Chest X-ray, PA view. Patient: 37 years old, sex M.
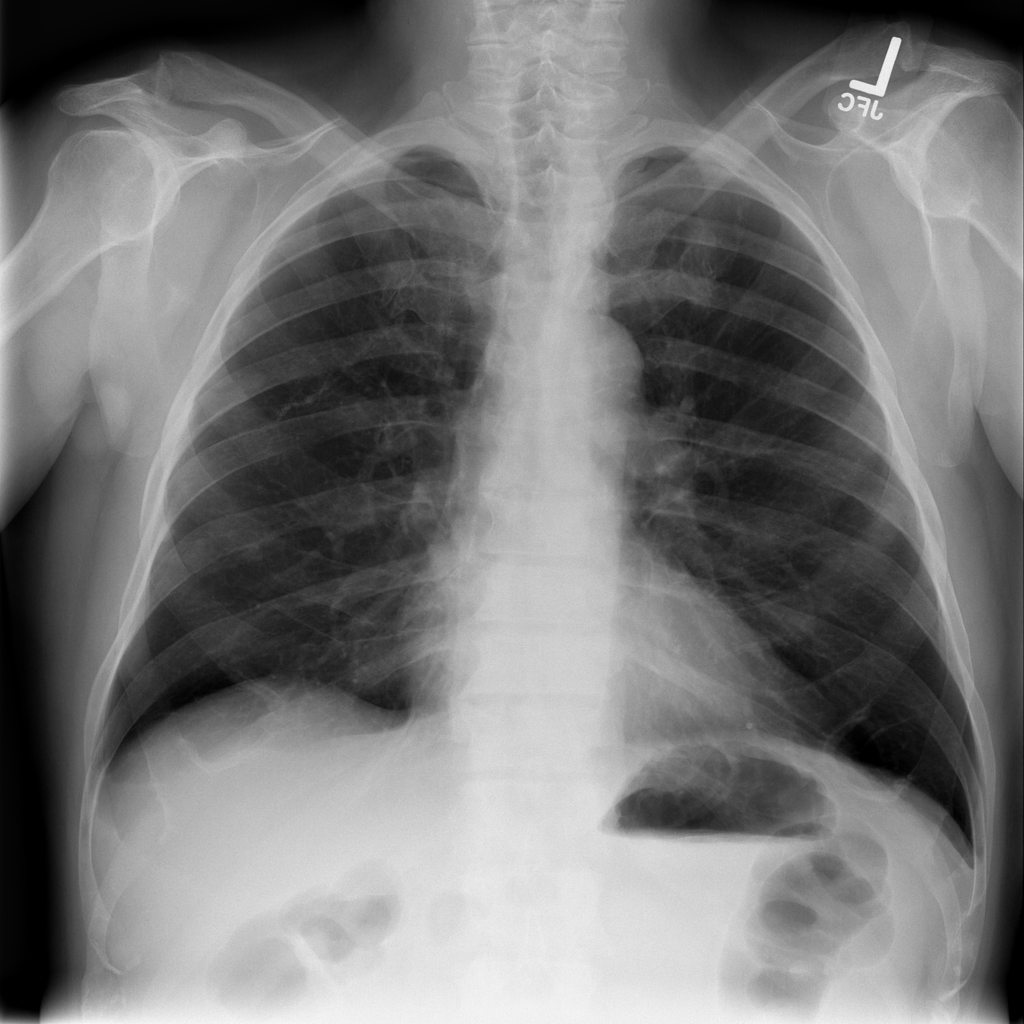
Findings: No Finding